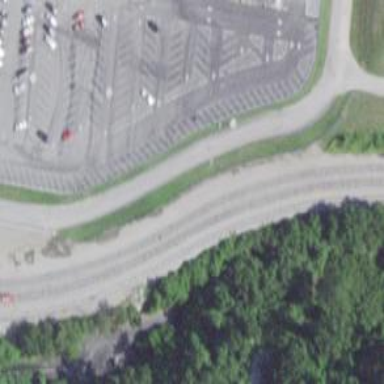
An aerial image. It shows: Railway siding with rails.